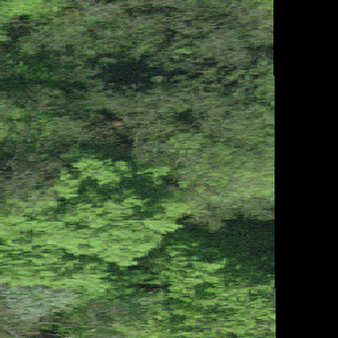
Label: other